Aerial crown-view tile of a tropical tree (Barro Colorado Island, Panama), acquired 20250512:
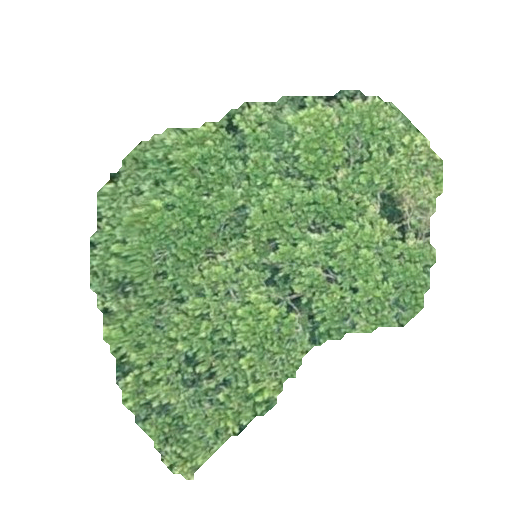
Species: Anacardium excelsum
GBIF accepted scientific name: Anacardium excelsum
Crown area: 130.916 m²